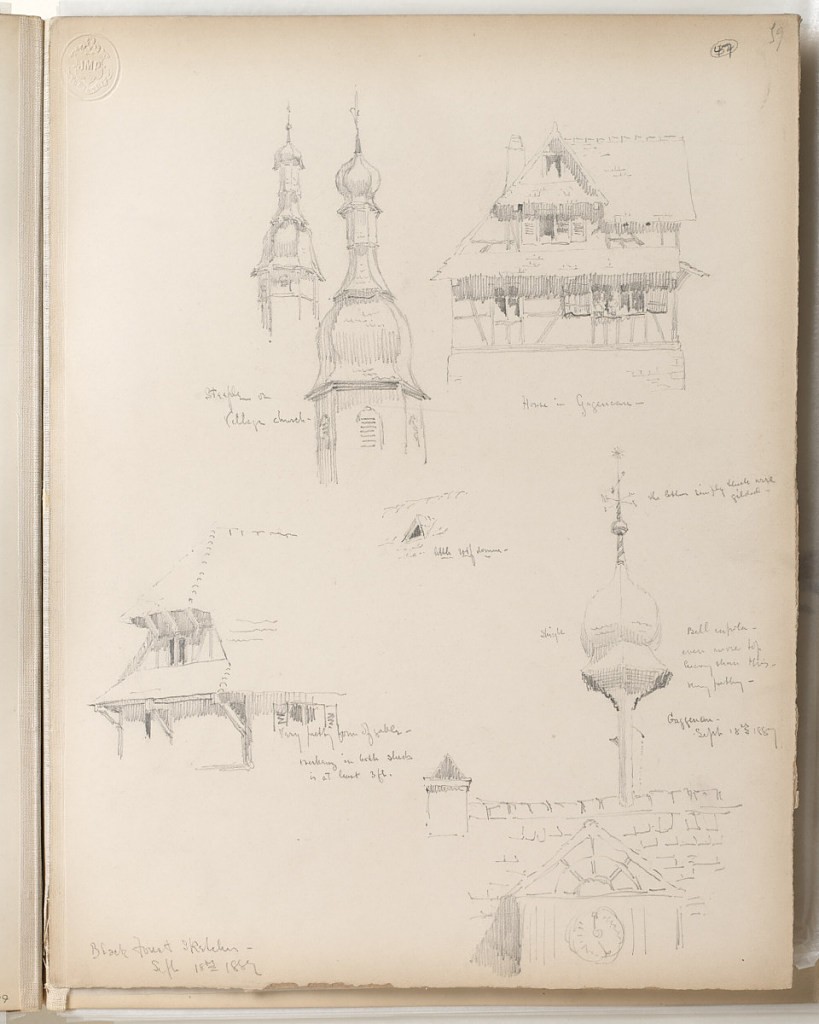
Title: Black Forest Sketches
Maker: Whitney Warren Jr., American, 1864–1943
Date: September 18, 1887
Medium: Graphite, on cream wove paper tipped into binding with fabric
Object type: Album page
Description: Vertical sheet with frayed bottom and right edge.  Illustrated are sketches of buildings and architectural features.  Beginning from top left are two domed steeples, both with shingled onion-shaped cupolas and tall finials. At right is an elevation of a timbered building with a large, deep gable on both stories which shade open windows with shutters.  In the center is a very small sketch of a dormer within a shingled or tiled roof.  At lower left is likely the same gabled building sketched on the  upper half of the sheet, but now viewed from a corner angle, the gables supported by very large timbers which the artist identifies as being "at least 3 ft."  At lower right is a very quickly sketched tiled or shingled roof with an awkwardly oversize "bell" cupola, as it is named by the artist.  The cupola projects from the roof on a very thin support, and balloons above it.  The cupola is shingled, and terminates in a small ball finial with weathervane.